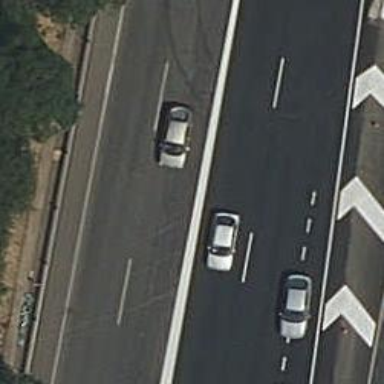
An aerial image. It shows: Motorway junction.